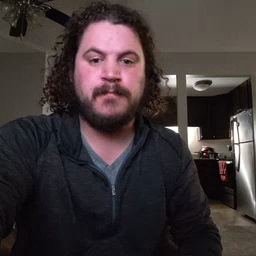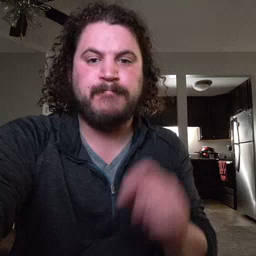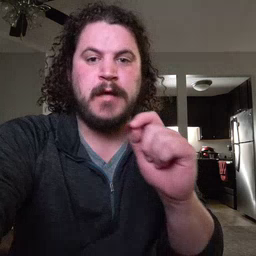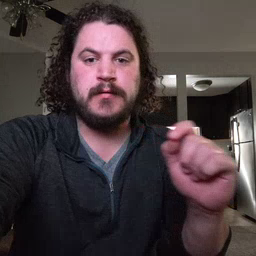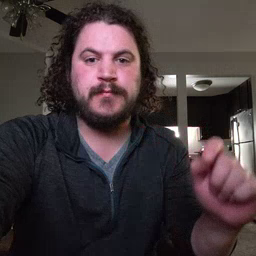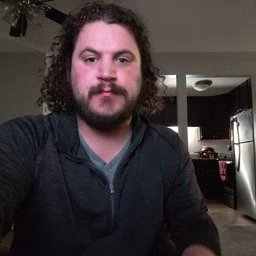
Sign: pen